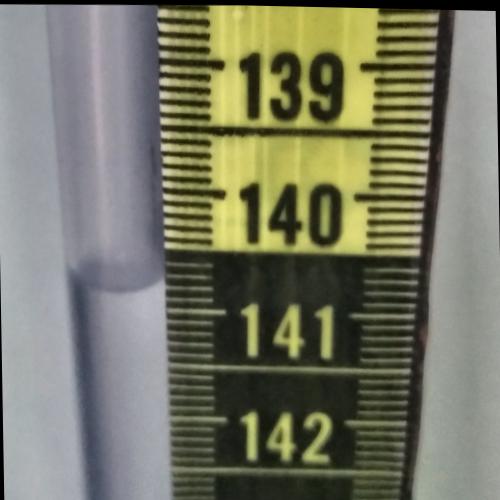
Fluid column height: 140.8 cm